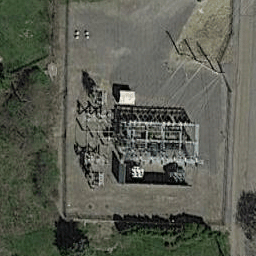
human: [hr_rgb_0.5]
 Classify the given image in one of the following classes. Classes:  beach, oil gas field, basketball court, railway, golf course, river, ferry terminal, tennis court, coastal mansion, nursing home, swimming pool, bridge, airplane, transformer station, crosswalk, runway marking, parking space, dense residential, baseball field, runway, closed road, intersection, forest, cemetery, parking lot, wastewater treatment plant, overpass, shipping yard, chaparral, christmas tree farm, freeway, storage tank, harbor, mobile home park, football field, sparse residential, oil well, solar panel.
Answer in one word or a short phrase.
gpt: transformer station